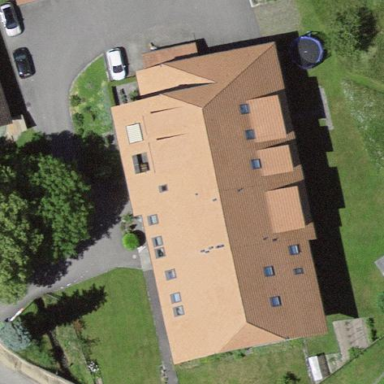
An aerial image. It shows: Residential building.